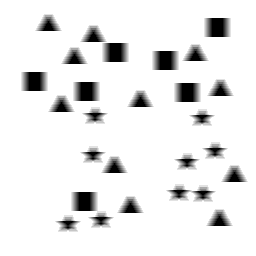
Squares: 7
Triangles: 11
Stars: 9
Total shapes: 27